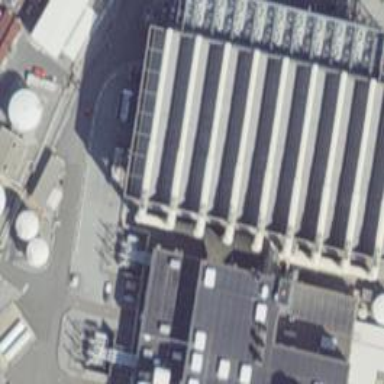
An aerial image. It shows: Industrial building.